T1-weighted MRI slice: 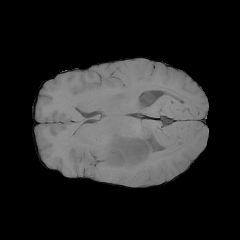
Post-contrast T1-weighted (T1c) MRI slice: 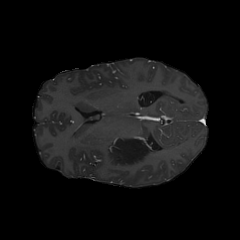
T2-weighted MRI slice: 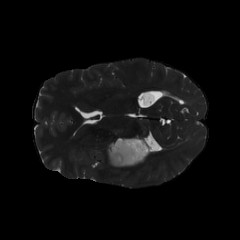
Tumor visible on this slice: yes